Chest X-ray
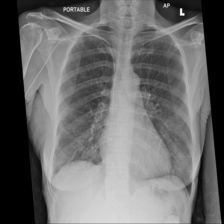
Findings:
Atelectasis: negative
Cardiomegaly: negative
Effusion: negative
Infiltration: negative
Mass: positive
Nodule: negative
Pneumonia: negative
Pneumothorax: negative
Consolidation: negative
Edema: negative
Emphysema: negative
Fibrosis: negative
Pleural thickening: negative
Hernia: negative